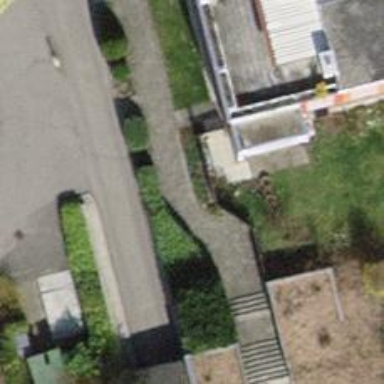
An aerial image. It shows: Paved footway.